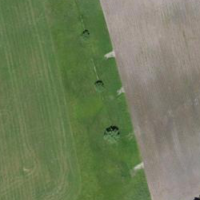
EUNIS habitat code: 52
Species observed at this site:
Tetrix subulata
Ruspolia nitidula
Nemobius sylvestris
Conocephalus fuscus
Roeseliana roeselii